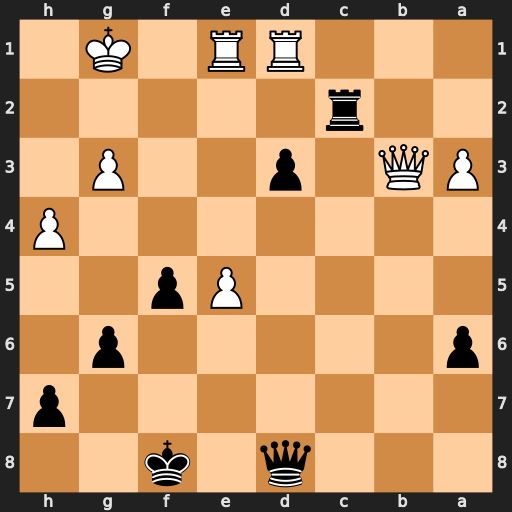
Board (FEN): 3q1k2/7p/p5p1/4Pp2/7P/PQ1p2P1/2r5/3RR1K1
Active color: b
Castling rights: -
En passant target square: -
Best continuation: Qd4+ Kh1 Qf2 Qb4+ Kg8